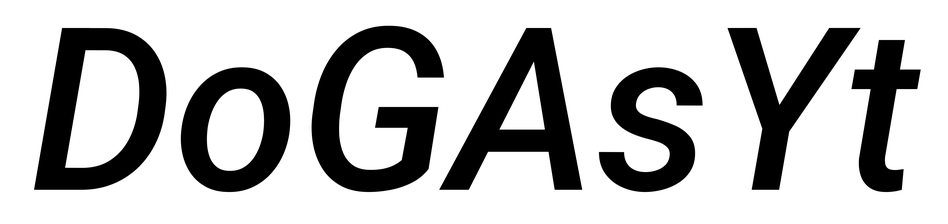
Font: Roboto-Italic_Medium_Italic